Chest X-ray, PA view. Patient: 69 years old, sex F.
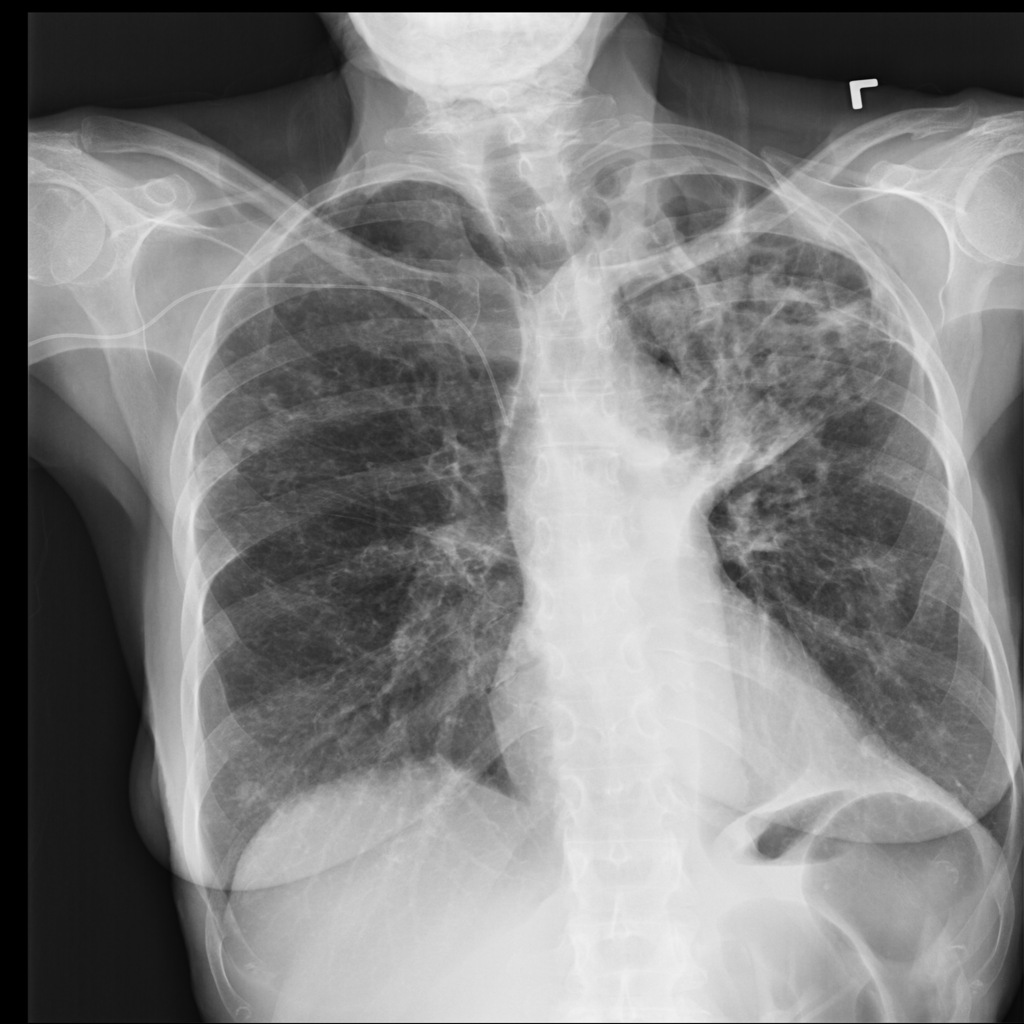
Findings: Consolidation